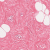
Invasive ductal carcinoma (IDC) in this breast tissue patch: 0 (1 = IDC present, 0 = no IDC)